Field crop: maize
Growth stage: 2
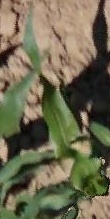
Species: maize